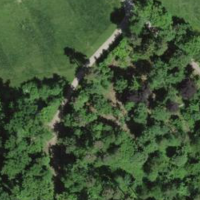
EUNIS habitat code: 43
Species observed at this site:
Fagus sylvatica